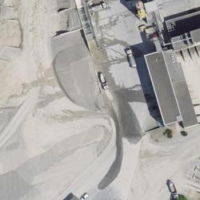
EUNIS habitat code: 55
Species observed at this site:
Lanius senator